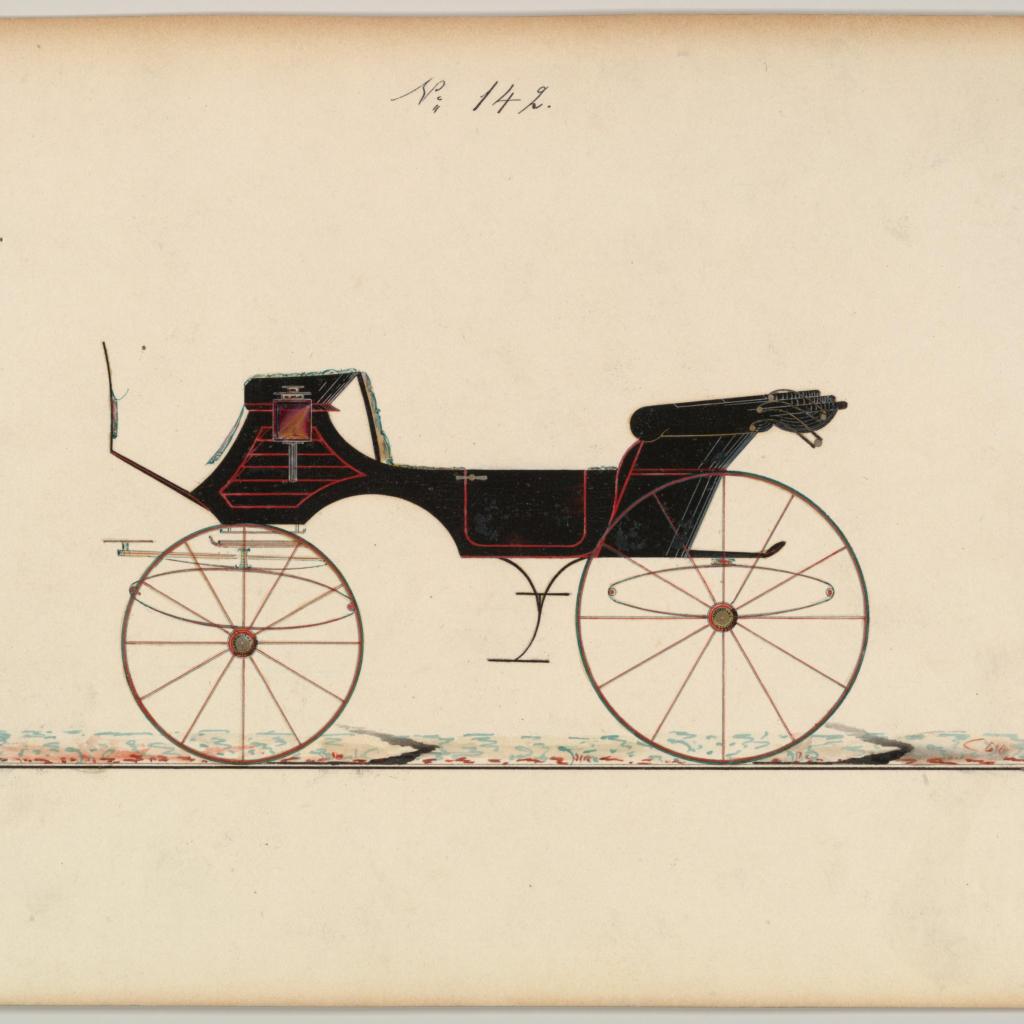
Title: Design for Vis-à-vis, no. 142
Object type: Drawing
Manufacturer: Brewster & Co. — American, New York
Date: ca. 1880
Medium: Pen and black ink, watercolor and gouache with gum arabic and metallic ink
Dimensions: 6 7/8 x 10 1/8 in. (17.5 x 25.7 cm)
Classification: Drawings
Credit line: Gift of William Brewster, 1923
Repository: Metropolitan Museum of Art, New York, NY